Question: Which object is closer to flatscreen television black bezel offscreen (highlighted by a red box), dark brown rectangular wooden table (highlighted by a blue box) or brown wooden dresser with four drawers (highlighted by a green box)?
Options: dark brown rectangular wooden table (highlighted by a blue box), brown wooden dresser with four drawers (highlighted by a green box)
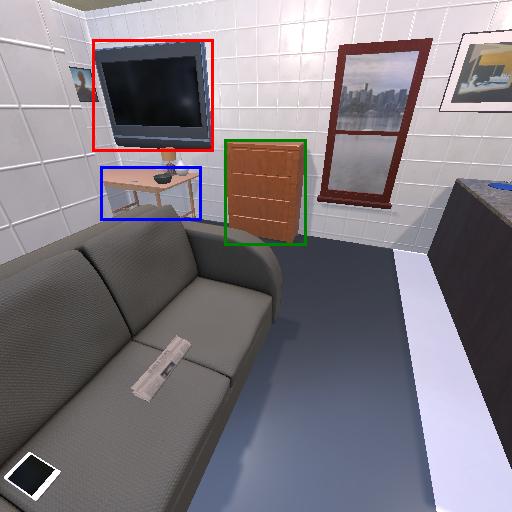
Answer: dark brown rectangular wooden table (highlighted by a blue box)